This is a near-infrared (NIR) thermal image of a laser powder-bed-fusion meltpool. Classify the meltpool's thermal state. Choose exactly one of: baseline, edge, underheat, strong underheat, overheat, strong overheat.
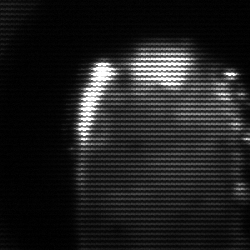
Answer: baseline